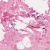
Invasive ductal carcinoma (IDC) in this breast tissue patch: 0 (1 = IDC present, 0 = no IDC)